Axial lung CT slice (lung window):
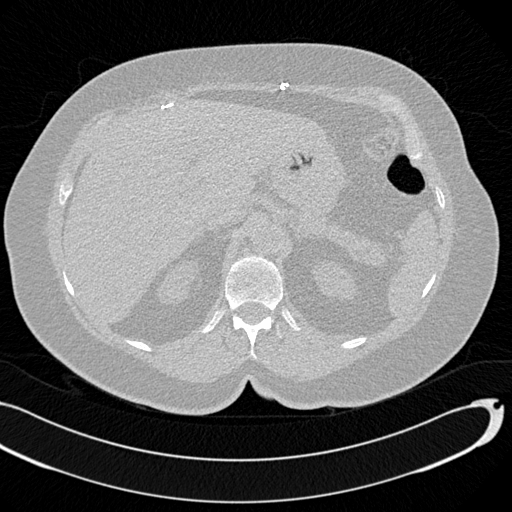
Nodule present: no